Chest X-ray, PA view. Patient: 52 years old, sex F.
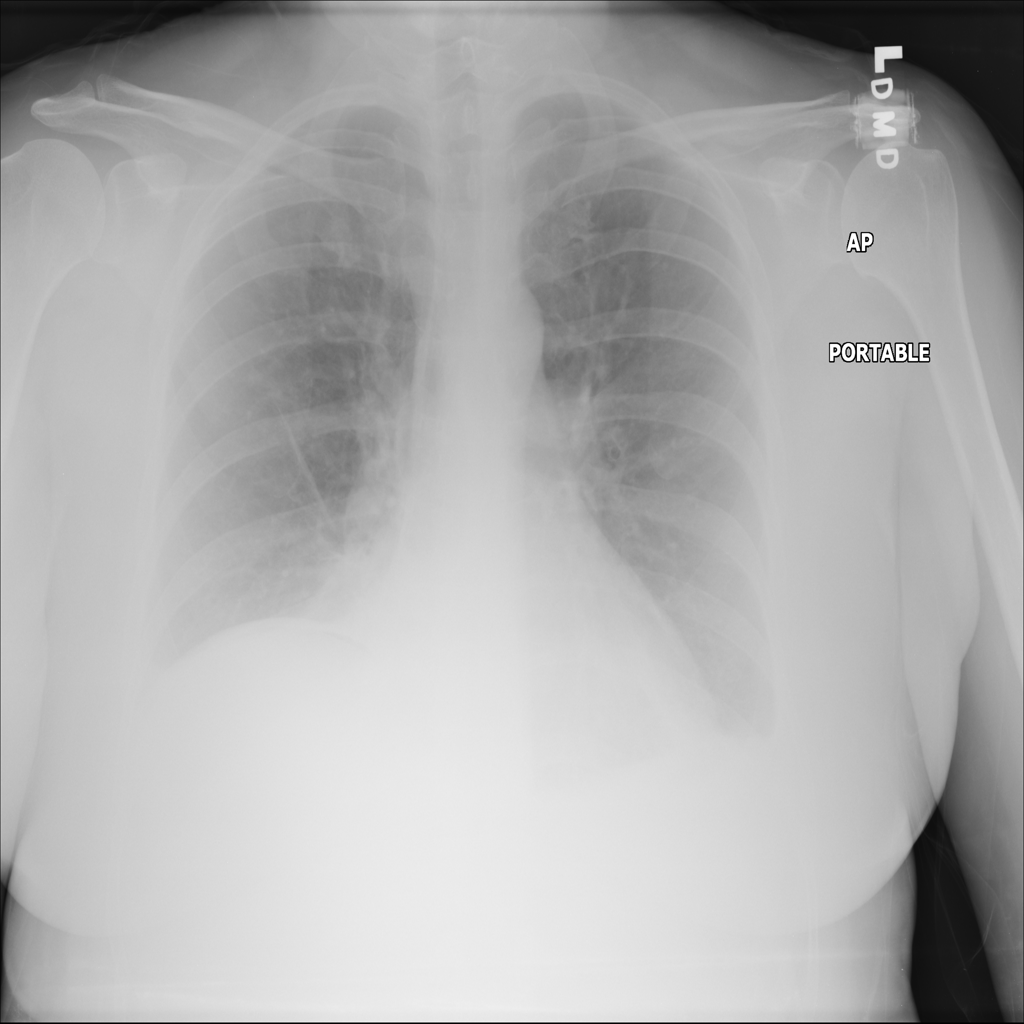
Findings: Edema